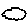
Label: cloud